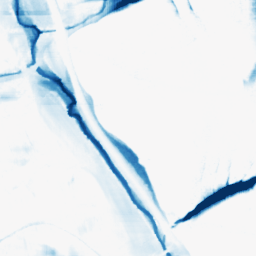
Category: morphological
Decomposition family: morphological_rect
Decomposition parameters: operation: closing
width: 50
height: 20
Upsampling method: linear_exact
Upsampling parameters: scale: 2
Upsampling scale: 2